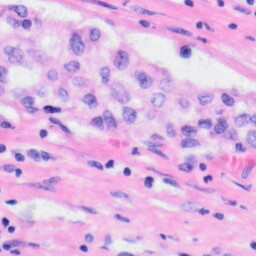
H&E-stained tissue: Liver